【题型】解答题　【知识点】立体几何　【难度】easy
如图，在棱长为2的正方体$ABCD-A_1B_1C_1D_1$中，$E,F$分别为线段$DD_1,BD$的中点。

\vspace{\baselineskip} % 增加行间距
\noindent % 确保段落左对齐
(1)求异面直线$EF$与$BC$所成角的大小；
\vspace{\baselineskip} % 增加行间距
\noindent % 确保段落左对齐
(2)求点$D$到平面$AEF$的距离。
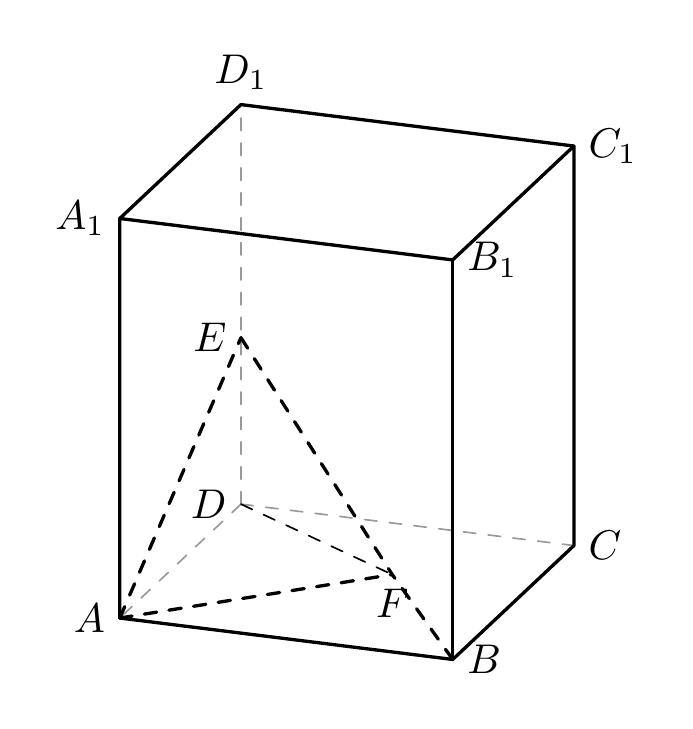
【解答】
\noindent % 确保段落左对齐
\vspace{\baselineskip} % 增加行间距
\noindent % 确保段落左对齐
因为$E,F$分别为线段$DD_1,BD$的中点，
\vspace{\baselineskip} % 增加行间距
\noindent % 确保段落左对齐
所以$EF=\frac{1}{2}BD_1=\frac{1}{2} \times 2\sqrt{3} = \sqrt{3}$，
\vspace{\baselineskip} % 增加行间距
\noindent % 确保段落左对齐
又因为$AE=\sqrt{5}$，$AF=\frac{1}{2}AC=\frac{1}{2} \times 2\sqrt{2} = \sqrt{2}$，
\vspace{\baselineskip} % 增加行间距
\noindent % 确保段落左对齐
所以在$\triangle AEF$中满足$EF^2+AF^2=AE^2$，故$\triangle AEF$为直角三角形，
\vspace{\baselineskip} % 增加行间距
\noindent % 确保段落左对齐
则$S_{\triangle AEF} = \frac{1}{2} AF \times EF = \frac{1}{2} \times \sqrt{2} \times \sqrt{3} = \frac{\sqrt{6}}{2}$，
\vspace{\baselineskip} % 增加行间距
\noindent % 确保段落左对齐
设点$D$到平面$AEF$的距离为$d$，
\vspace{\baselineskip} % 增加行间距
\noindent % 确保段落左对齐
则三棱锥$E-ADF$的体积$V=\frac{1}{3}S_{\triangle AEF} \times d = \frac{1}{3} \times \frac{\sqrt{6}}{2} \times d = \frac{1}{3}$，解得$d=\frac{\sqrt{6}}{3}$，
\vspace{\baselineskip} % 增加行间距
\noindent % 确保段落左对齐
因此点$D$到平面的距离为$\frac{\sqrt{6}}{3}$。